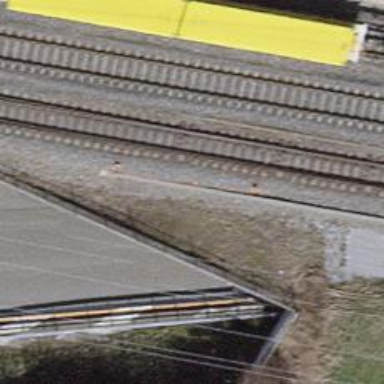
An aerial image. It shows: Single-track electrified railway with contact line.